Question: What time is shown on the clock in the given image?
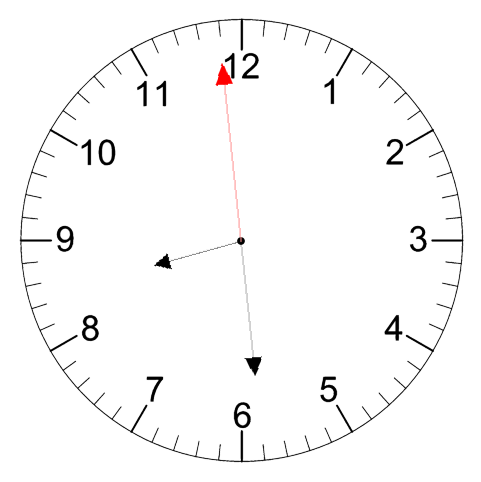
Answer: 08:28:59